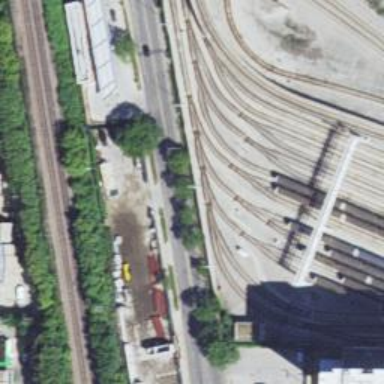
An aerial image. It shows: Electrified rail in service yard.